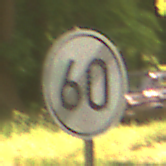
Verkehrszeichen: EndeGeschwindigkeit60
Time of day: Midday
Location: Outdoor (Nature)
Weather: PartlyCloudy
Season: NotSpecified
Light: Natural